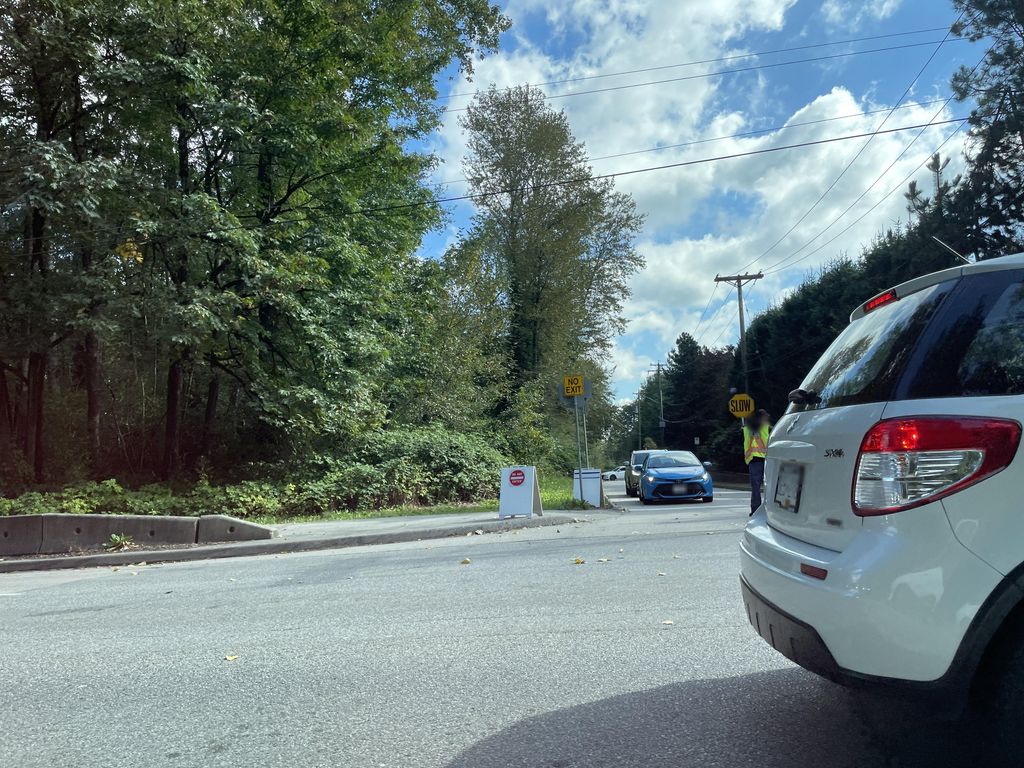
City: vancouver